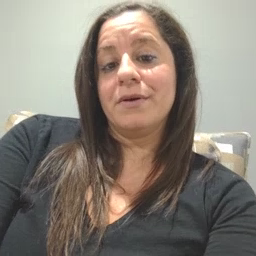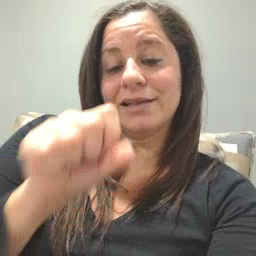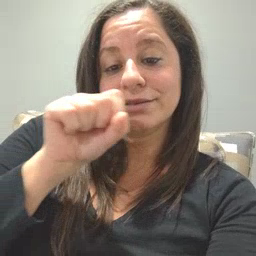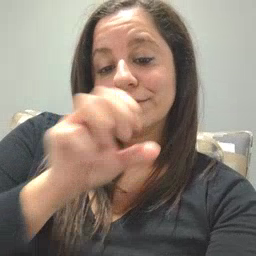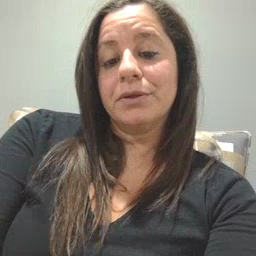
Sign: carrot